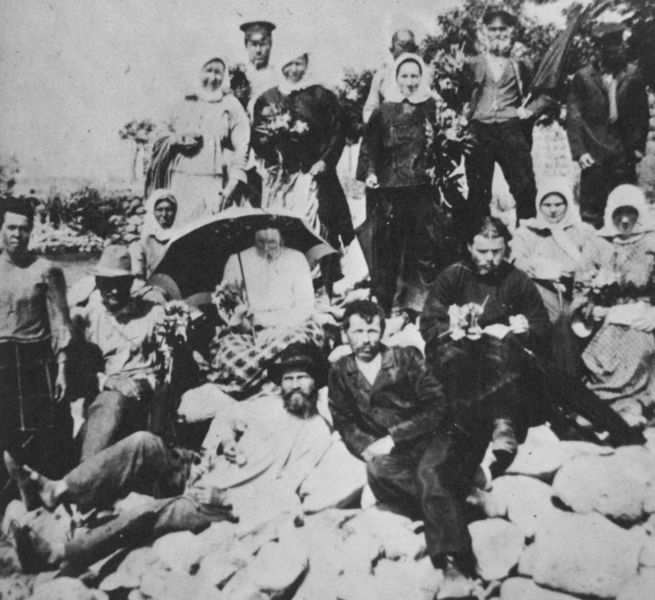
Titel: Russische Pilger in Jerusalem
Künstler: Israelischer Photograph
Schlagwörter: felsen, gruppe, mann, weiß, frauen, landschaft, menschen, blume, blumen, frau, hut, hüte, männer, schwarz, schirm, tuch, gesellschaft, alt, bart, bärte, mützen, steine, natur, bauern, russland, kopftuch, foto, fotografie, photographie, posen, zigeuner, künstler, uniform, photo, kopftücher, hochzeit, paare, gruppenfoto, grppe